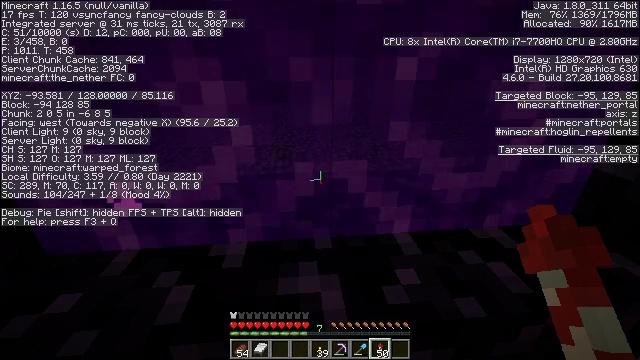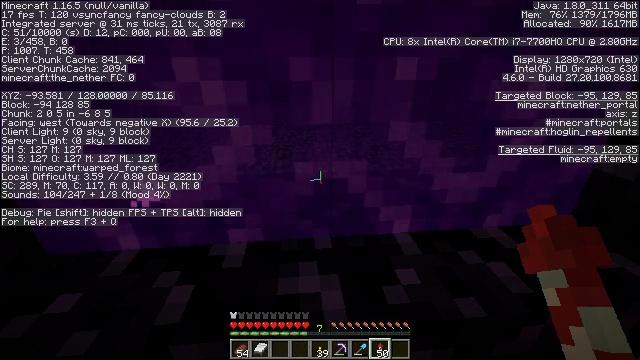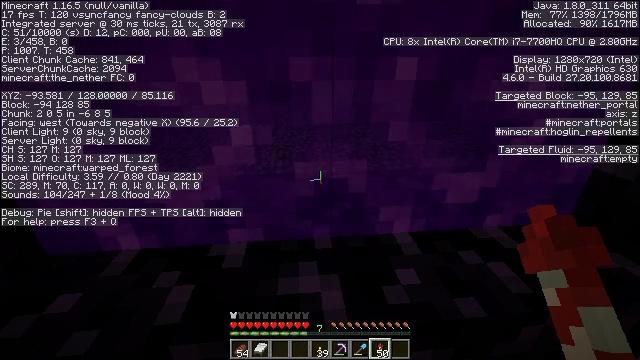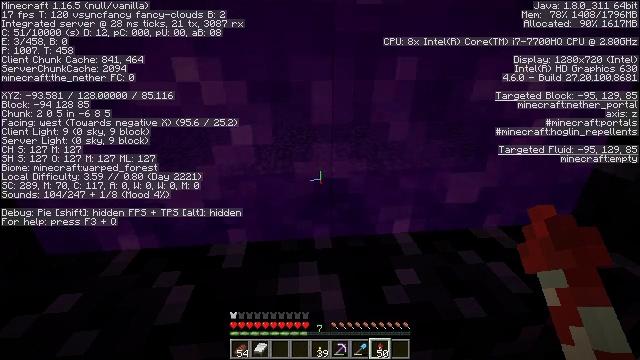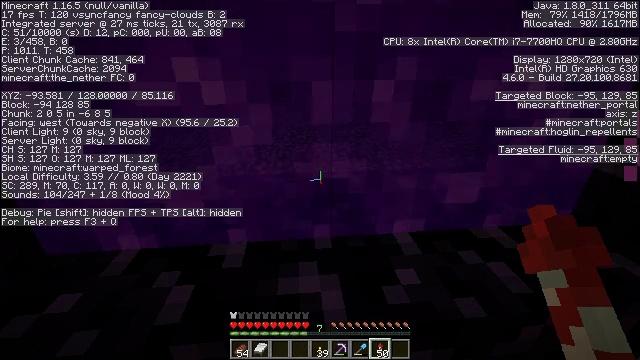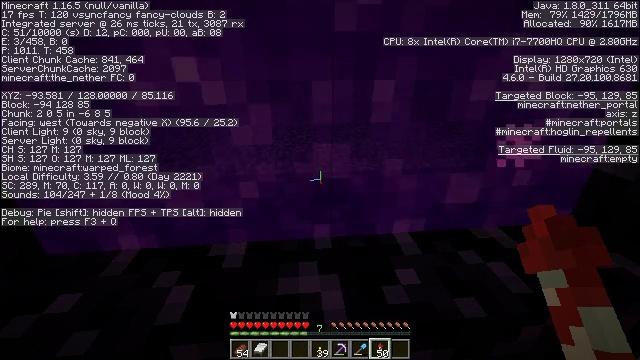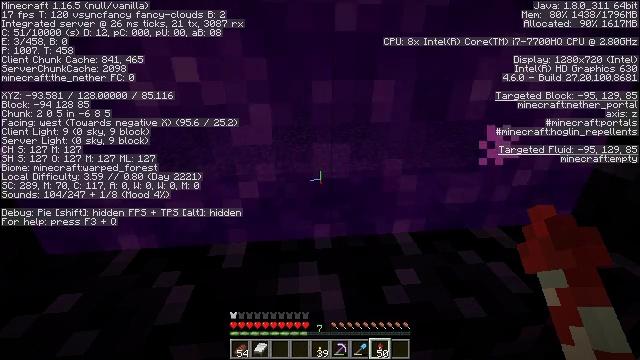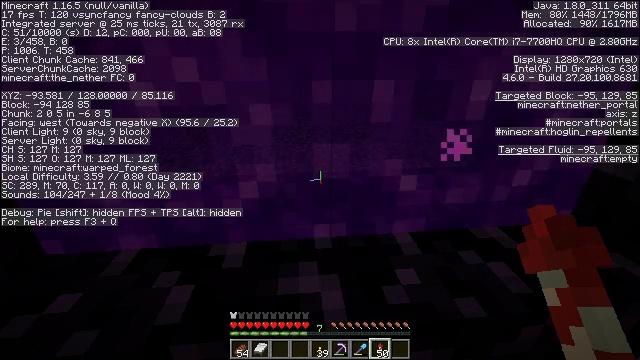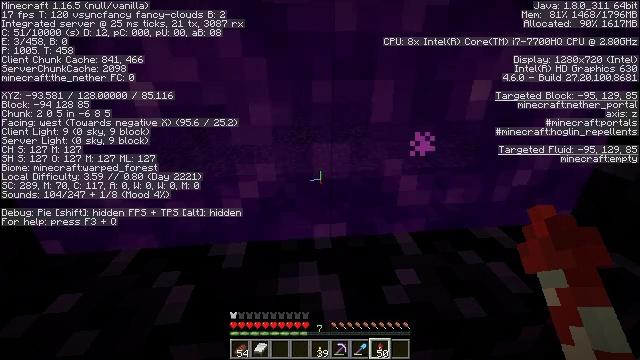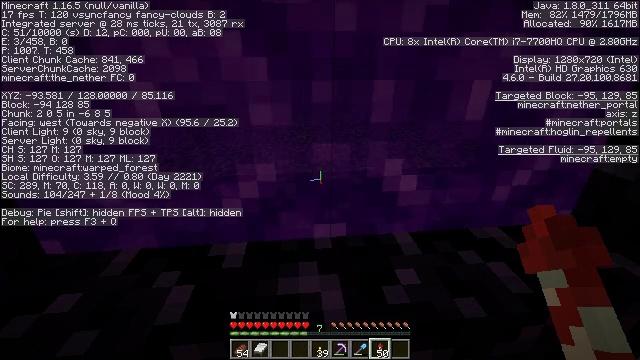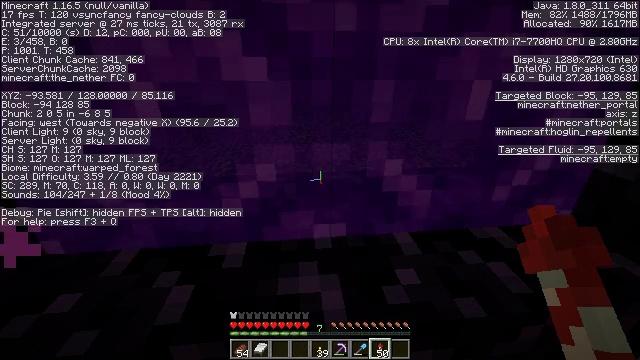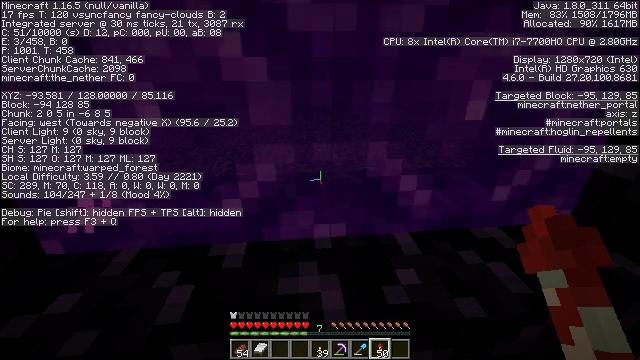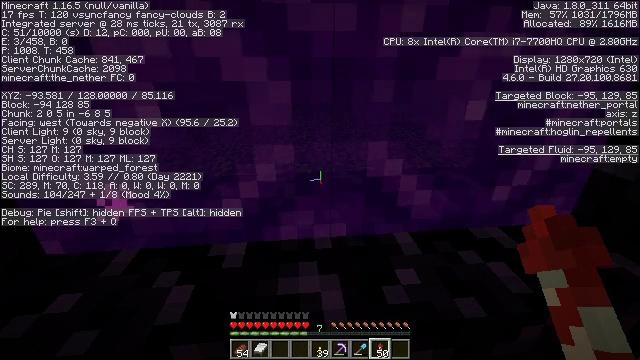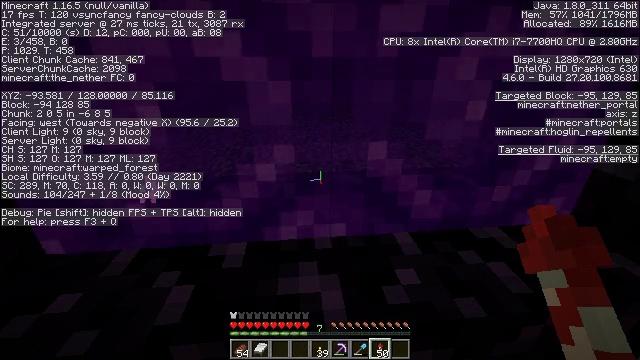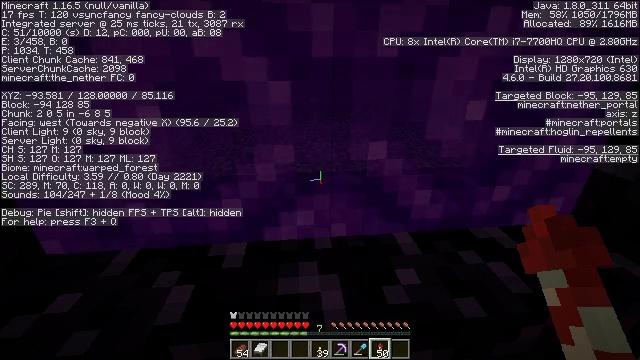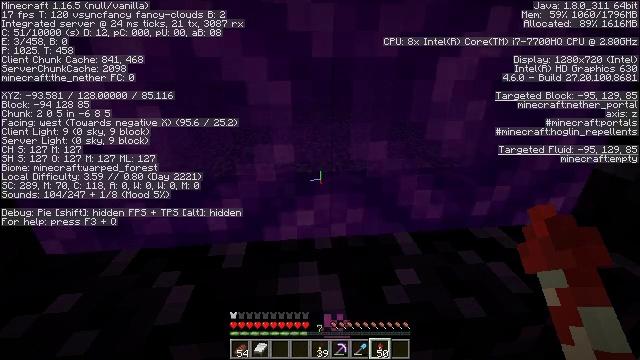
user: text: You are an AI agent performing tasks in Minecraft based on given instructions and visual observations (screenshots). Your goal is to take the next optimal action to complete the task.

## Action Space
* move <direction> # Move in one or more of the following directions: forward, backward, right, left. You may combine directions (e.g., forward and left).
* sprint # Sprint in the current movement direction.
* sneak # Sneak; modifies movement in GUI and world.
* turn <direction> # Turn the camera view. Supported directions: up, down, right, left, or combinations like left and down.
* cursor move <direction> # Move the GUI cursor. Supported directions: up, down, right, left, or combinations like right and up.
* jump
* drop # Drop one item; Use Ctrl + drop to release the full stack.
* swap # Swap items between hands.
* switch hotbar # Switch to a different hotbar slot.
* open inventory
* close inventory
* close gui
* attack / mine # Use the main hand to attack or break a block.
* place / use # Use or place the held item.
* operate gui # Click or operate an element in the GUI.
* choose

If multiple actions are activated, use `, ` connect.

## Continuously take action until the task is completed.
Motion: motion action
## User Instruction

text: Gather ice for building or crafting.
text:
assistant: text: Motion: no_op
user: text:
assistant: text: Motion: no_op
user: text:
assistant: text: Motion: no_op
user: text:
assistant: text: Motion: no_op
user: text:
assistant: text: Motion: no_op
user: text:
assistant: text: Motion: no_op
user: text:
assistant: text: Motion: no_op
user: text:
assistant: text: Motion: no_op
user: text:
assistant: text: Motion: no_op
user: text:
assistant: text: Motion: no_op
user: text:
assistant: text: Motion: no_op
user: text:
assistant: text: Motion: no_op
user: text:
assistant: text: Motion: no_op
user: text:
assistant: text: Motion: no_op
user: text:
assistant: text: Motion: no_op
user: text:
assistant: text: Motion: no_op
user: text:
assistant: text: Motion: no_op
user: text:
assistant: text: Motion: no_op
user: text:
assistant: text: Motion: no_op
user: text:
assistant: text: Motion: no_op
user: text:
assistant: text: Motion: no_op
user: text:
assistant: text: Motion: no_op
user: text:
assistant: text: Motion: no_op
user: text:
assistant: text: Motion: no_op
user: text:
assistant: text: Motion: no_op
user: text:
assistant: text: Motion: no_op
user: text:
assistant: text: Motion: no_op
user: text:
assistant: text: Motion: no_op
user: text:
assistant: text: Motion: no_op
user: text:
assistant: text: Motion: no_op